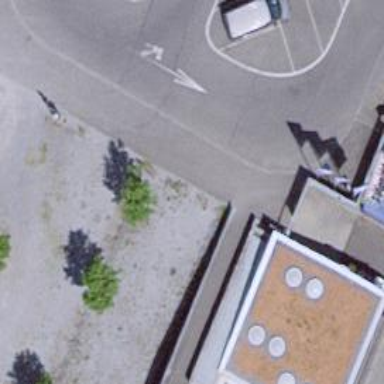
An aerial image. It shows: Cycleway with pebblestone surface.